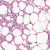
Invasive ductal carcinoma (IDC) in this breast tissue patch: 0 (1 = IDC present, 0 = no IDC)